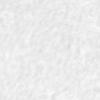
Label: no_change